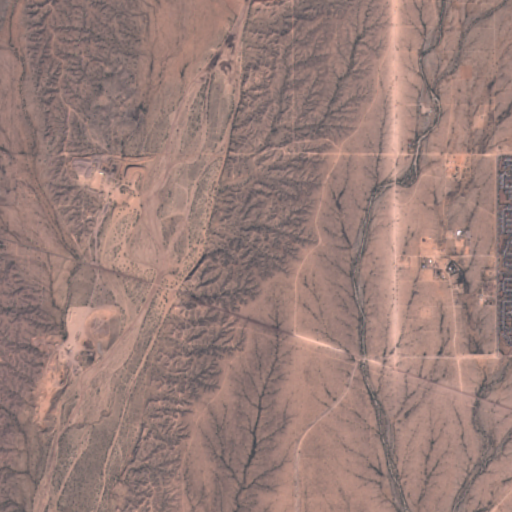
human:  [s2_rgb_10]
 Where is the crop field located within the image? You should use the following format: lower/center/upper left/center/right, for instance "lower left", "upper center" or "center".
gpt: The crop field is located in the center right of the image.
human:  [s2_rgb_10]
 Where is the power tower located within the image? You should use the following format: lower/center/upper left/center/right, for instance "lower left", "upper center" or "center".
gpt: The power tower is located in the lower right of the image.
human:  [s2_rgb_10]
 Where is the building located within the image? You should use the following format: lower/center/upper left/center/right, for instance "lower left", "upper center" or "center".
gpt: The building is located in the center right of the image.
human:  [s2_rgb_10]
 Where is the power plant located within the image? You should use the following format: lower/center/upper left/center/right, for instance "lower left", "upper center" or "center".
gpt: There is no power plant in the image.